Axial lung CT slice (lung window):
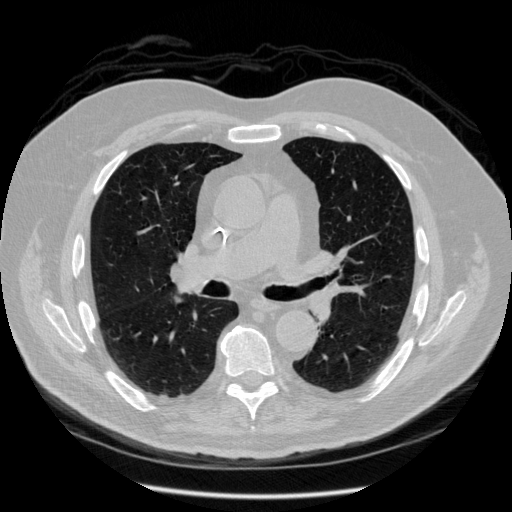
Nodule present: no